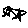
Label: star